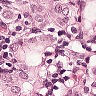
Metastatic tissue present: yes